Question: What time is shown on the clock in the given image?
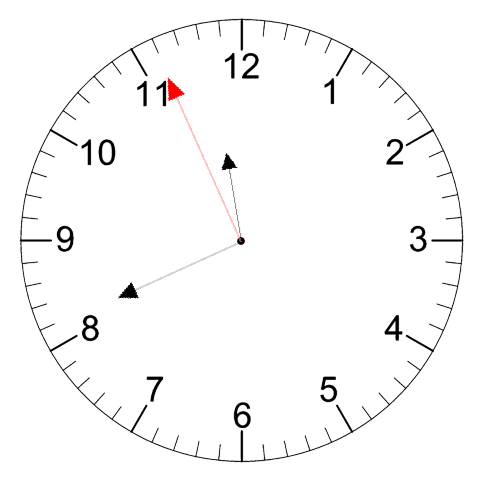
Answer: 11:40:56